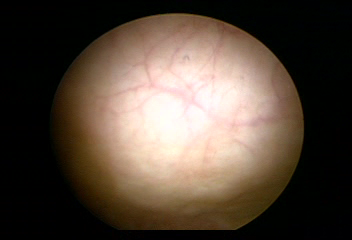
Modality: WLC
Class: Normal mucosa
Bladder cancer association: No